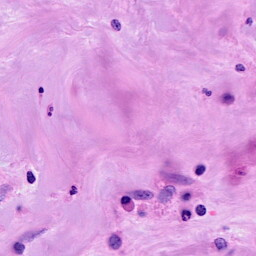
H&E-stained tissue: Breast